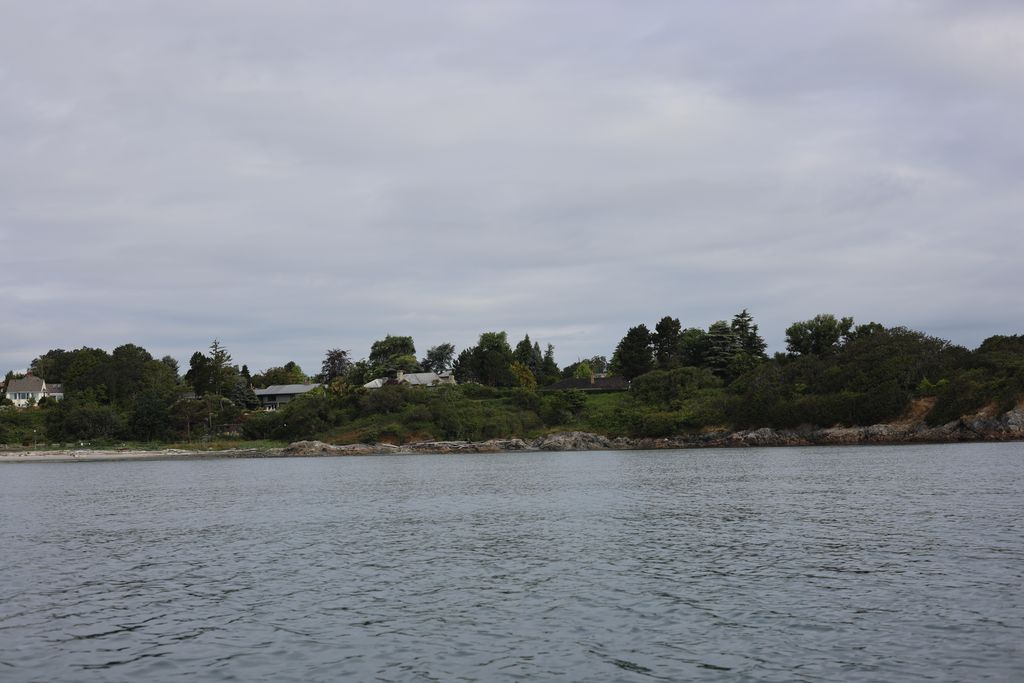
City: victoria